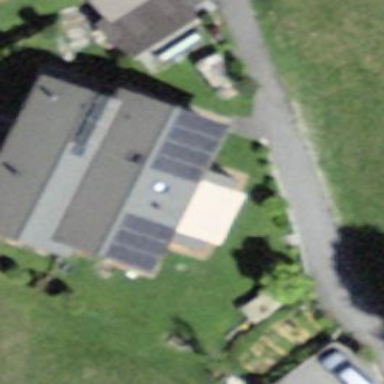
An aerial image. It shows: Semidetached house with gabled roof.